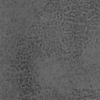
Label: not_dusty